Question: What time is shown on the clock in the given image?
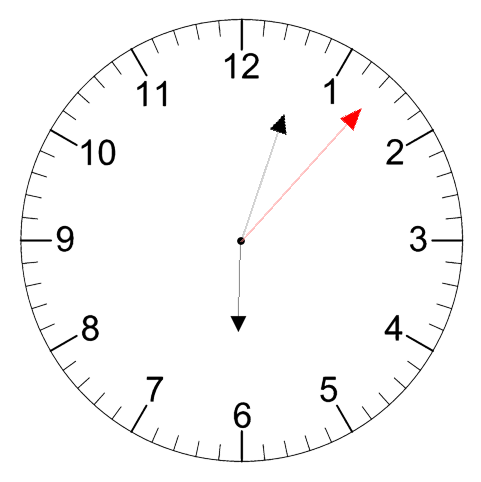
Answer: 06:03:07